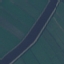
Label: River